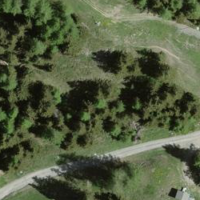
EUNIS habitat code: 23
Species observed at this site:
Crepis aurea